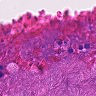
Metastatic tissue present: no